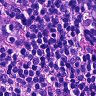
Metastatic tissue present: no